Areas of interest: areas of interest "Library"
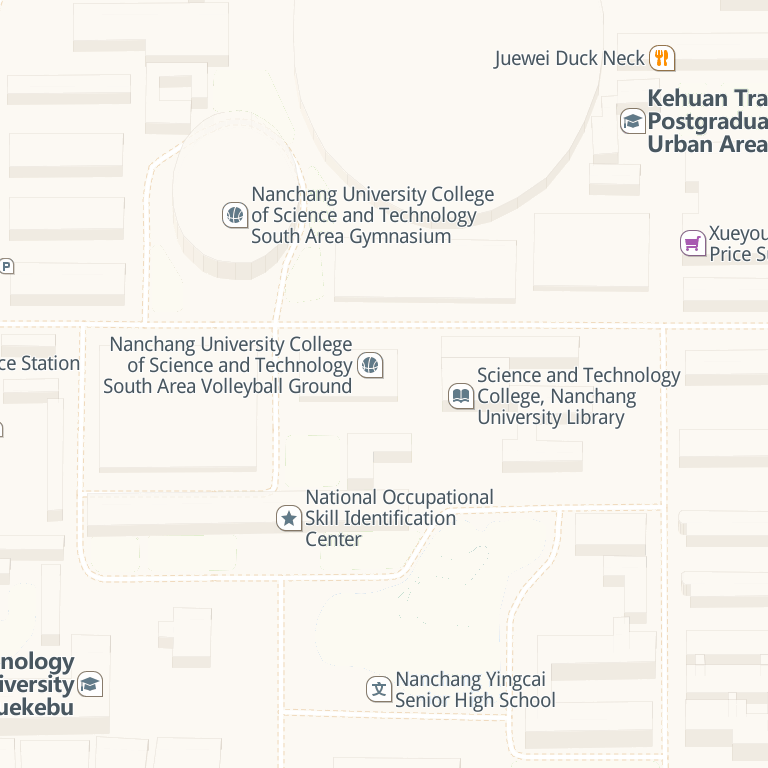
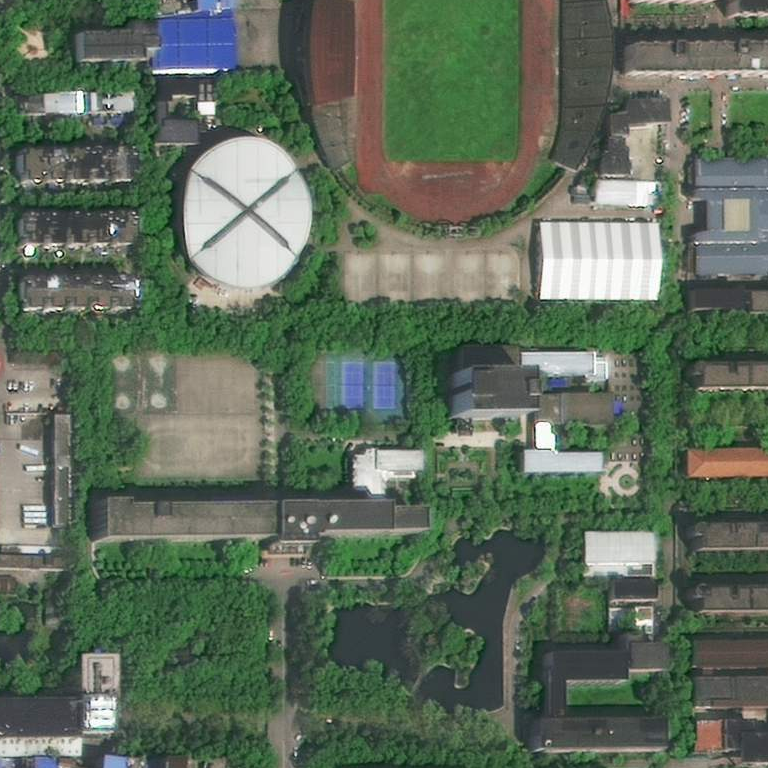